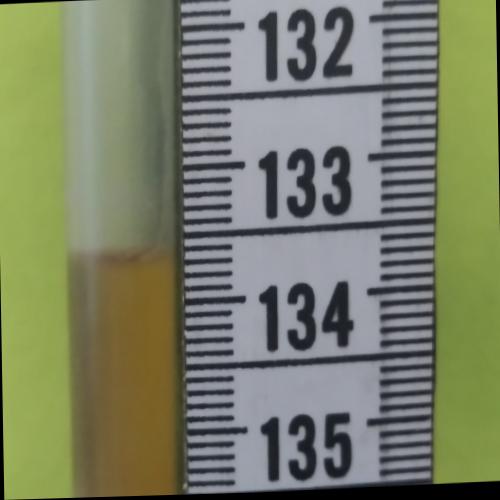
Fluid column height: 133.6 cm